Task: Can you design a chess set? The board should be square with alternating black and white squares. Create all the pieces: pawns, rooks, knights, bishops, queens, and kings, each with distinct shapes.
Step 3186:
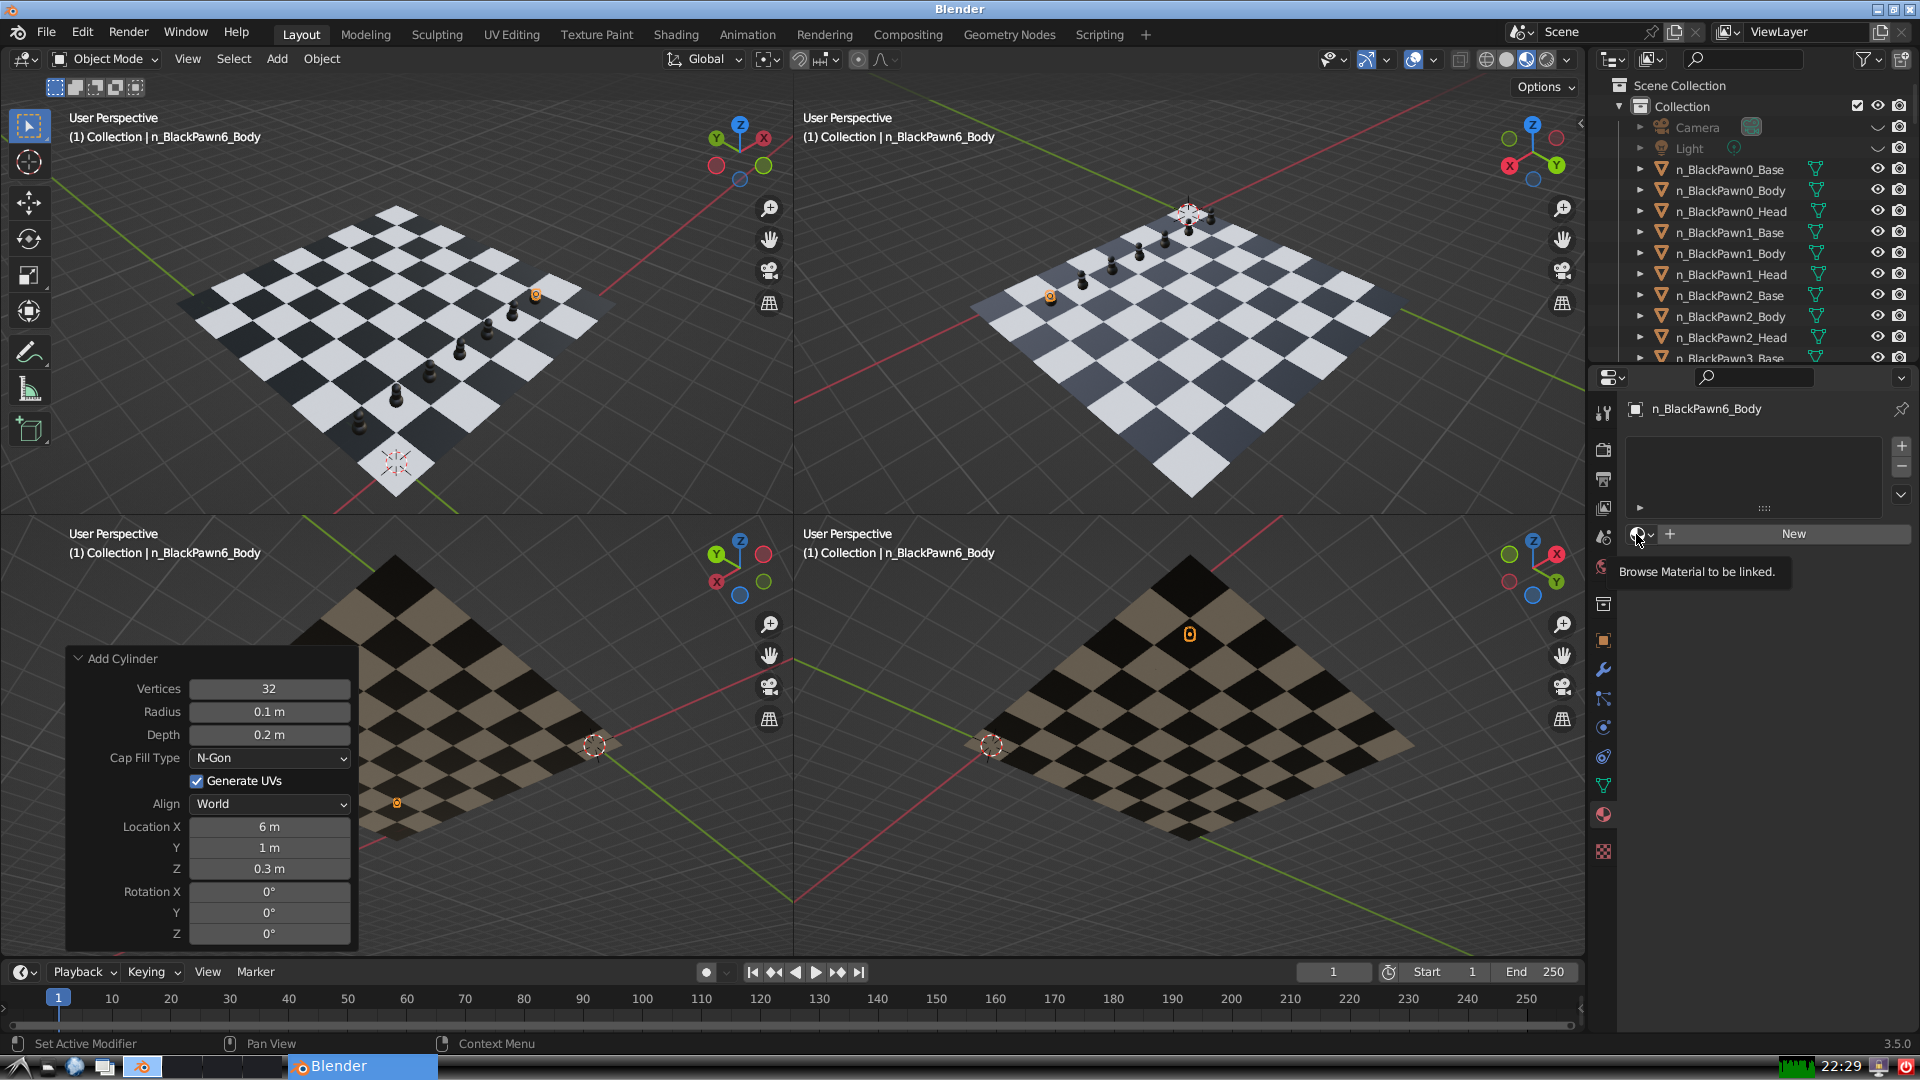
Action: click: no